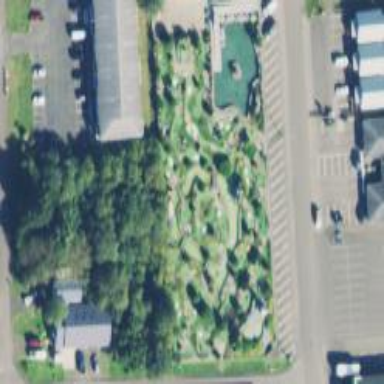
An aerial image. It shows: Miniature golf course.